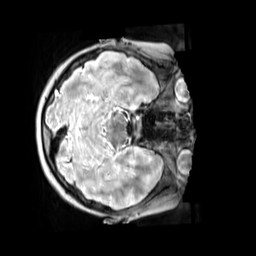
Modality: T2w
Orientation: axial
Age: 10
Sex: female
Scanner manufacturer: siemens
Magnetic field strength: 3 T
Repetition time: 3.2 s
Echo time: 0.408 s